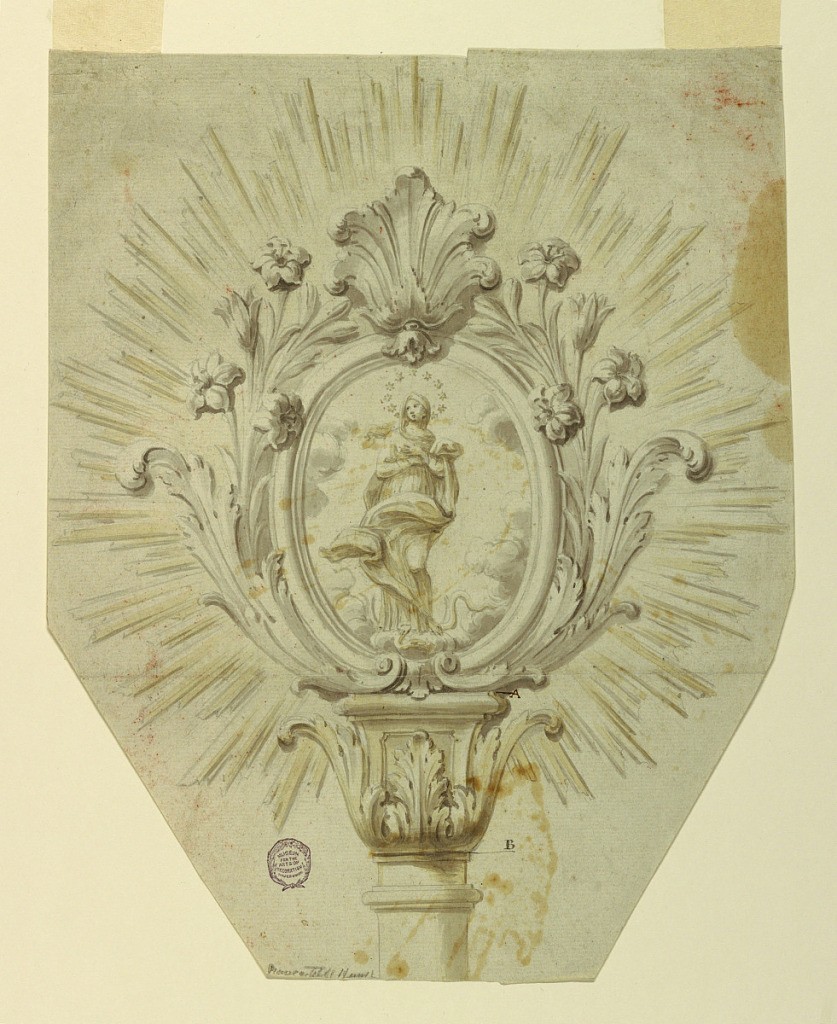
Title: Design for a Processional Staff
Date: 1750–1775
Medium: Black chalk, brush and watercolor on paper
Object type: Drawing
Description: Beveled lower edges. The staff has a capital consisting of acanthus calyx and a pedestal. It is marked AB. Above stands an oval frame with acanthus leaves and lily sprays laterally, with a palmette on top. The Immaculate Conception is represented. A glory of rays is outside.